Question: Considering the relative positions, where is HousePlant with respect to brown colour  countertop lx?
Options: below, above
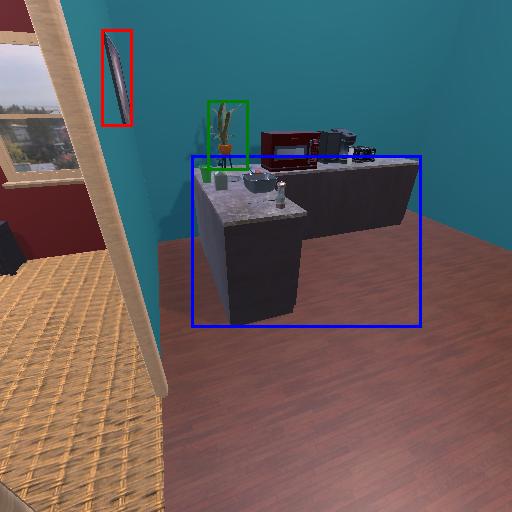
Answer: below